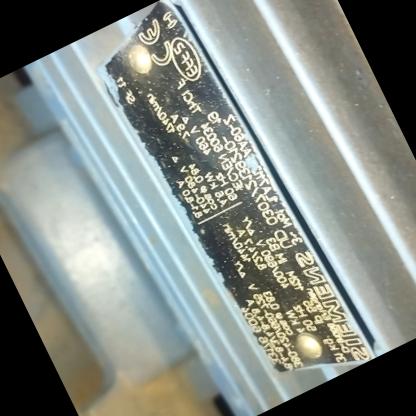
Klasa: tabliczka-znamionowa